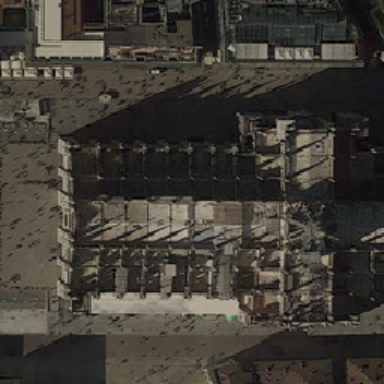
There is a red building on both sides of the white church .